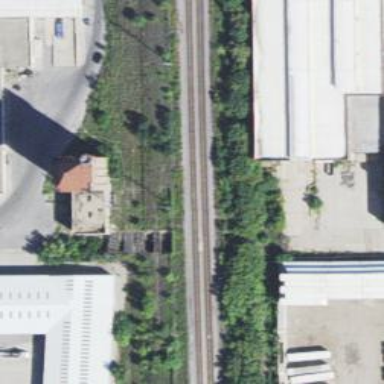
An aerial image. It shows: Disused railway bridge crossing over siding.